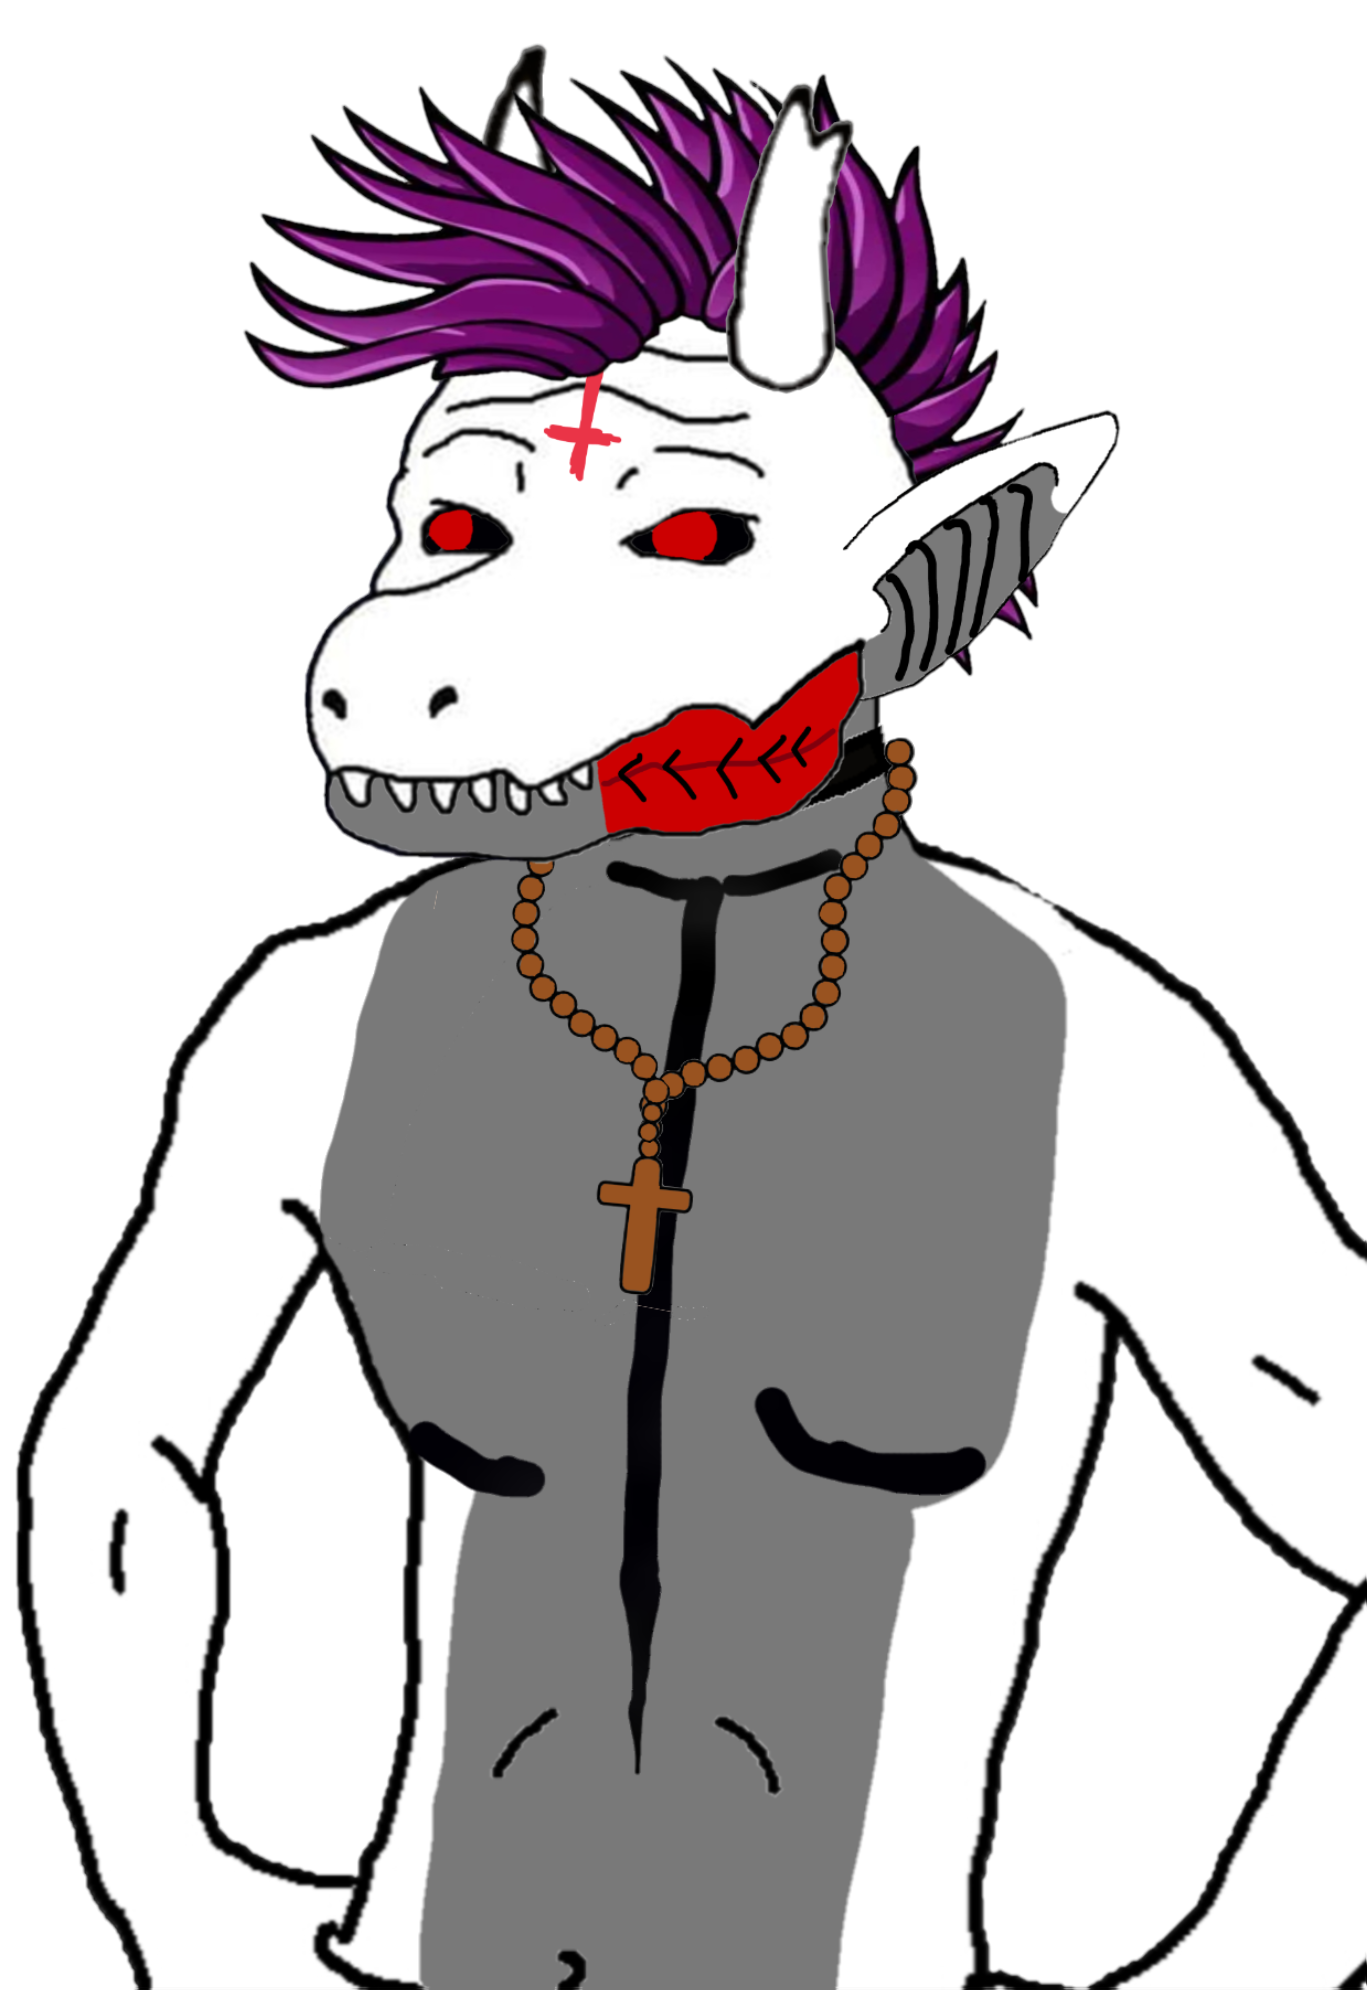
Label: 5_Animal